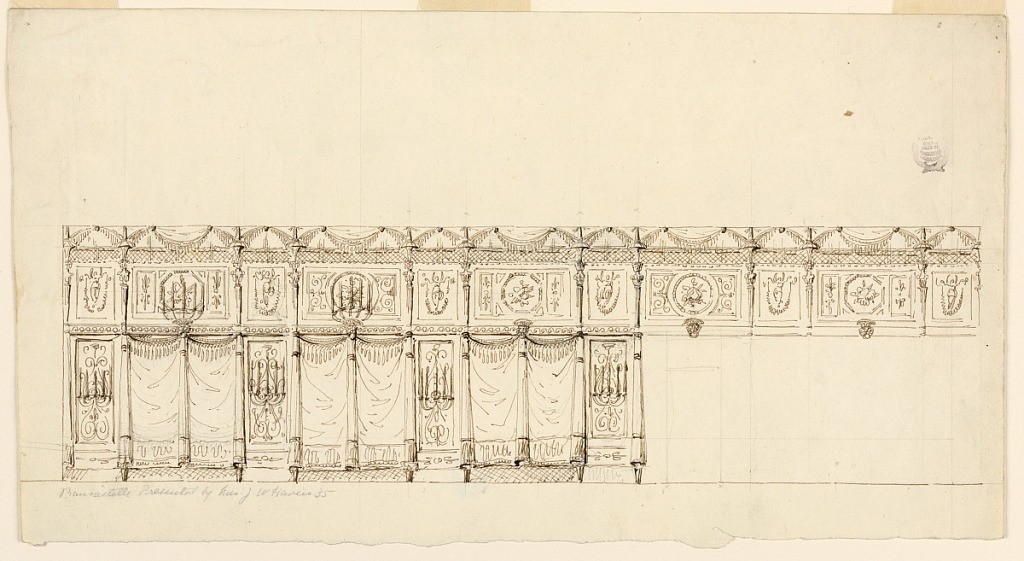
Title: Design for the Interior of a Passageway
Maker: Giuseppe Bernardino Bison, Italian, 1762 - 1844
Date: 1800–1844
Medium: Graphite, pen and ink on paper
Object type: Drawing
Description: Elevation of a passageway hung with fringed textiles, standards and panels with Pompeiian style figures.